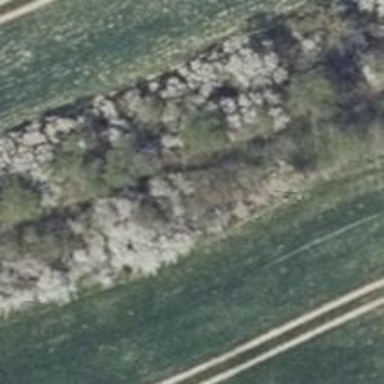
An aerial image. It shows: Row of deciduous broadleaved trees.